Field crop: maize
Growth stage: 1
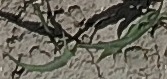
Species: sorghum